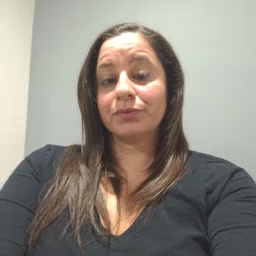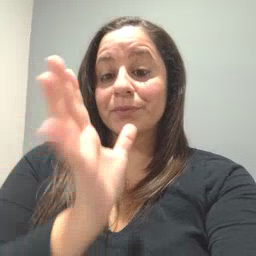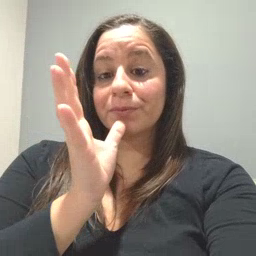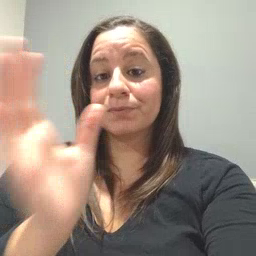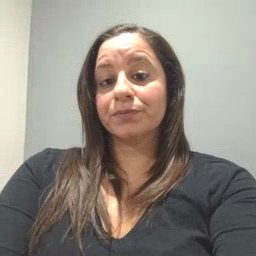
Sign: mom